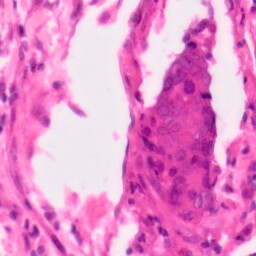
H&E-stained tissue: Colon